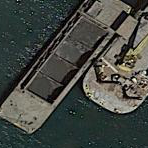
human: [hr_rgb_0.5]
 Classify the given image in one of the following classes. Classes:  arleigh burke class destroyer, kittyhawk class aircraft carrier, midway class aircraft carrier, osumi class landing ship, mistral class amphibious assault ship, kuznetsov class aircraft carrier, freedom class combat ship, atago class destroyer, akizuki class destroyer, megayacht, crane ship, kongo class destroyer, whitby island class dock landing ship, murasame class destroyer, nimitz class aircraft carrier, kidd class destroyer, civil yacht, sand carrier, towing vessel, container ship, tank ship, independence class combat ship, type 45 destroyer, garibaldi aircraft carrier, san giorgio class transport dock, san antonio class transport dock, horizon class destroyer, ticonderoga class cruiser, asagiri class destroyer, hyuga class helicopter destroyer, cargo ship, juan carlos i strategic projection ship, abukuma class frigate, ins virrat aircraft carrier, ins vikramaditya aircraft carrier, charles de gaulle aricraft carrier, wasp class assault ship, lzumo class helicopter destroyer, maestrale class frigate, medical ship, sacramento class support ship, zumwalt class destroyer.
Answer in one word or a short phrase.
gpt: Sand carrier